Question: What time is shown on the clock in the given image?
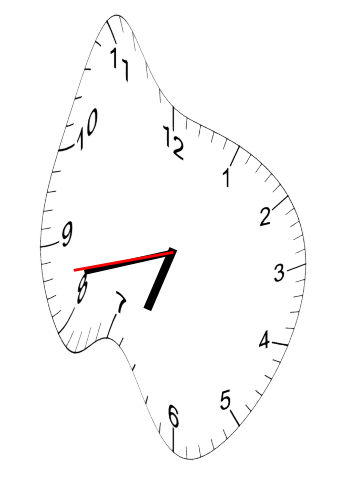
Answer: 06:42:43